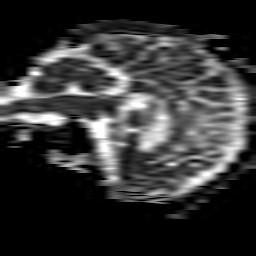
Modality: ADC
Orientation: sagittal
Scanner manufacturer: philips
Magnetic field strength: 1.5 T
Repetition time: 4.77 s
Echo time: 0.07764 s